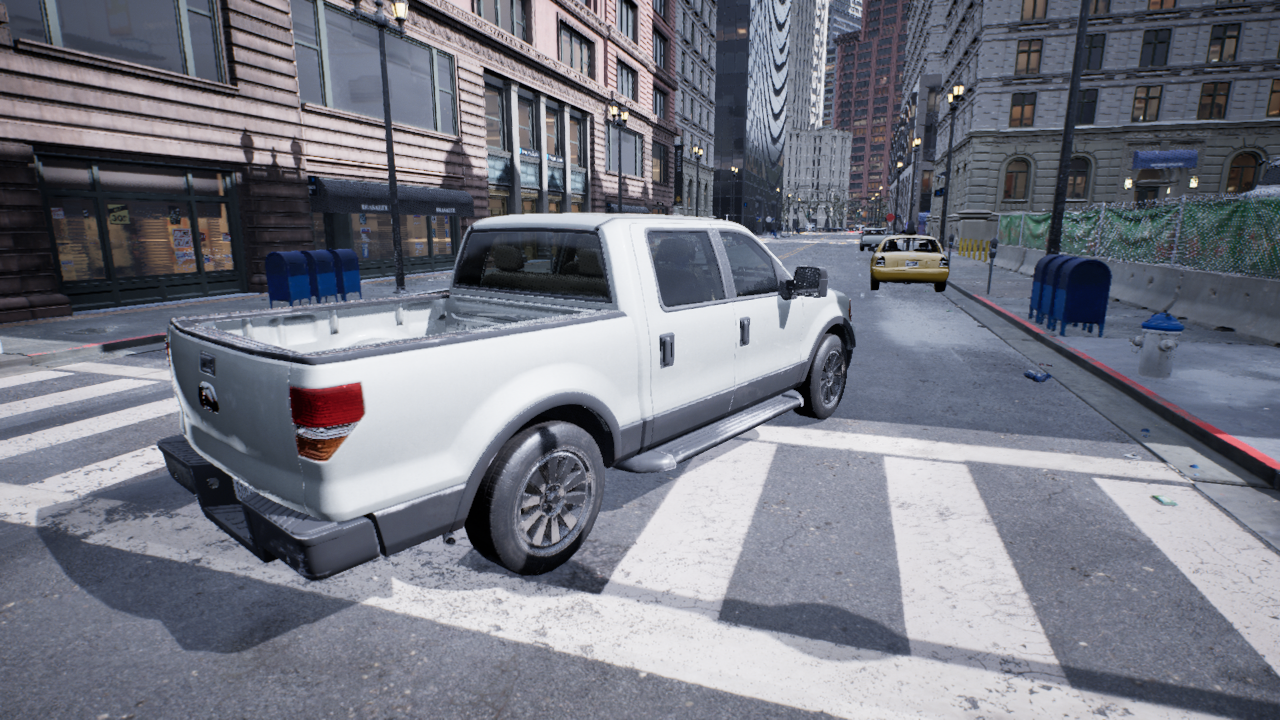
Venue: intersection
Lighting: overcast
Vehicle rig: pickup